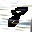
Label: 8